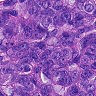
Metastatic tissue present: yes